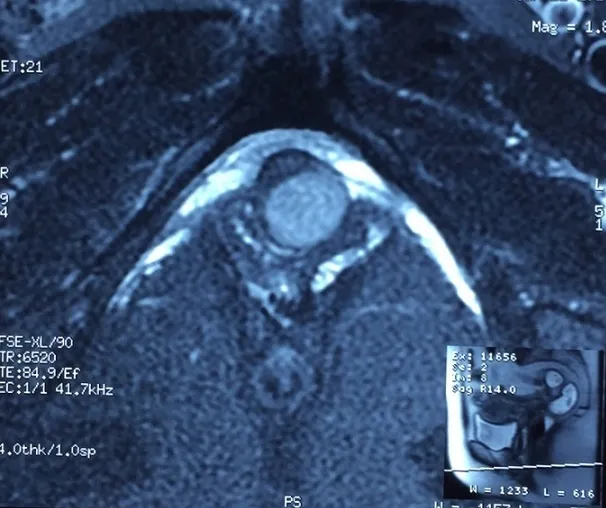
Cross section of a pelvic MRI showing a urethral leiomyoma.
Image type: radiology (mri)